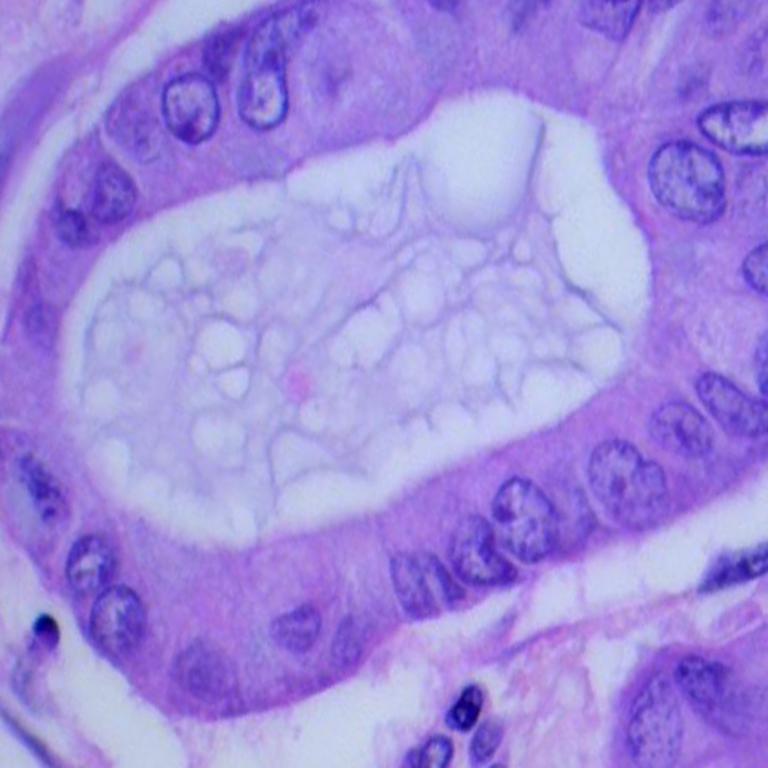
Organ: lung
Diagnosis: adenocarcinomas